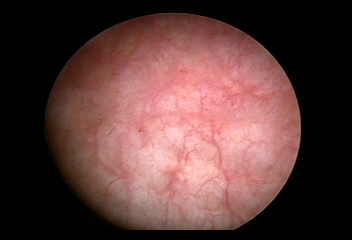
Modality: WLC
Class: Normal mucosa
Bladder cancer association: No